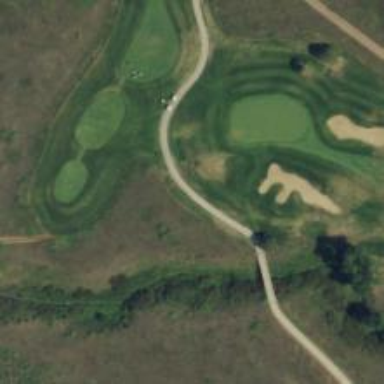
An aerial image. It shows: Well-maintained path that is grade1 cartpath for golf.